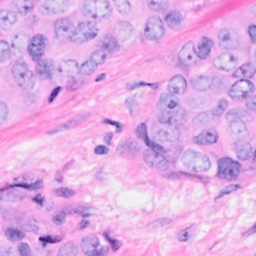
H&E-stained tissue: Breast